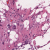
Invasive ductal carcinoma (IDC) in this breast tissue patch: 1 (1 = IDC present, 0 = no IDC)